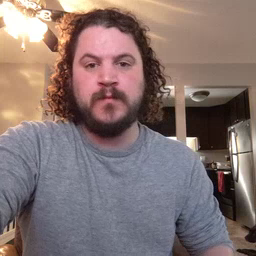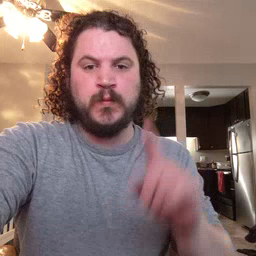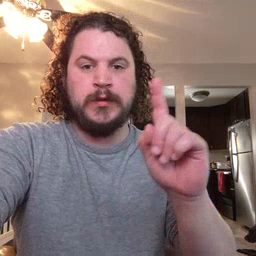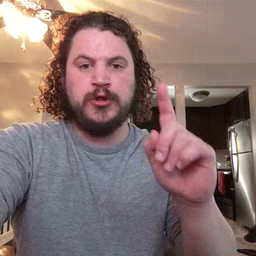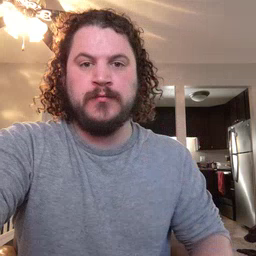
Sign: where